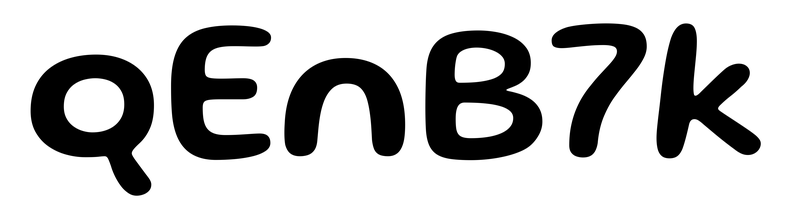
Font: Gluten_Medium